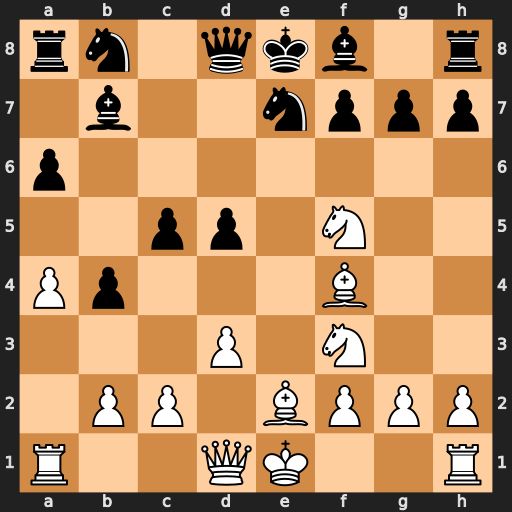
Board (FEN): rn1qkb1r/1b2nppp/p7/2pp1N2/Pp3B2/3P1N2/1PP1BPPP/R2QK2R
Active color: w
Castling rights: KQkq
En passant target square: -
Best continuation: Nd6+ Qxd6 Bxd6